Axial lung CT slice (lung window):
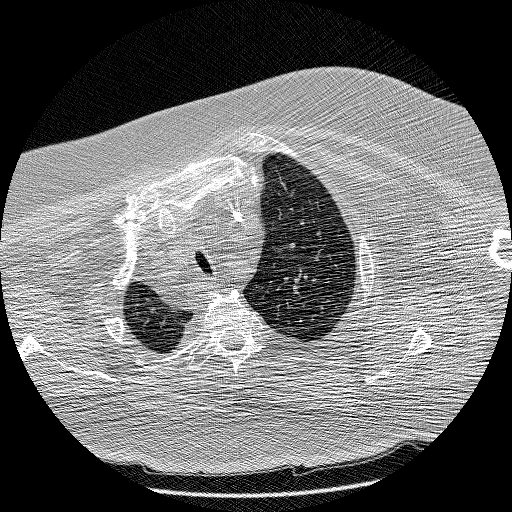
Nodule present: no